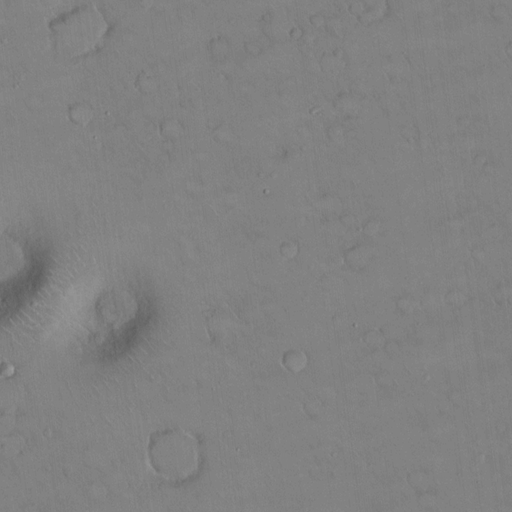
Objects detected: cone, cone